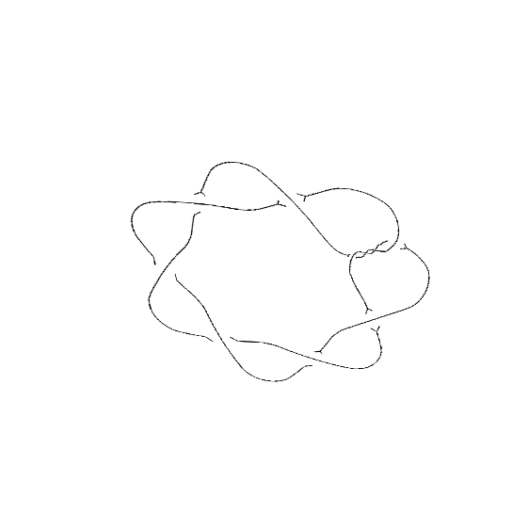
Crossing number: 10